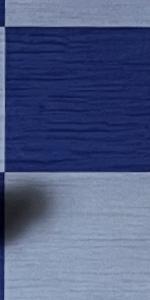
Label: Empty